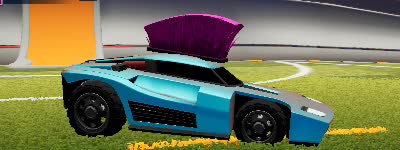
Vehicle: breakout